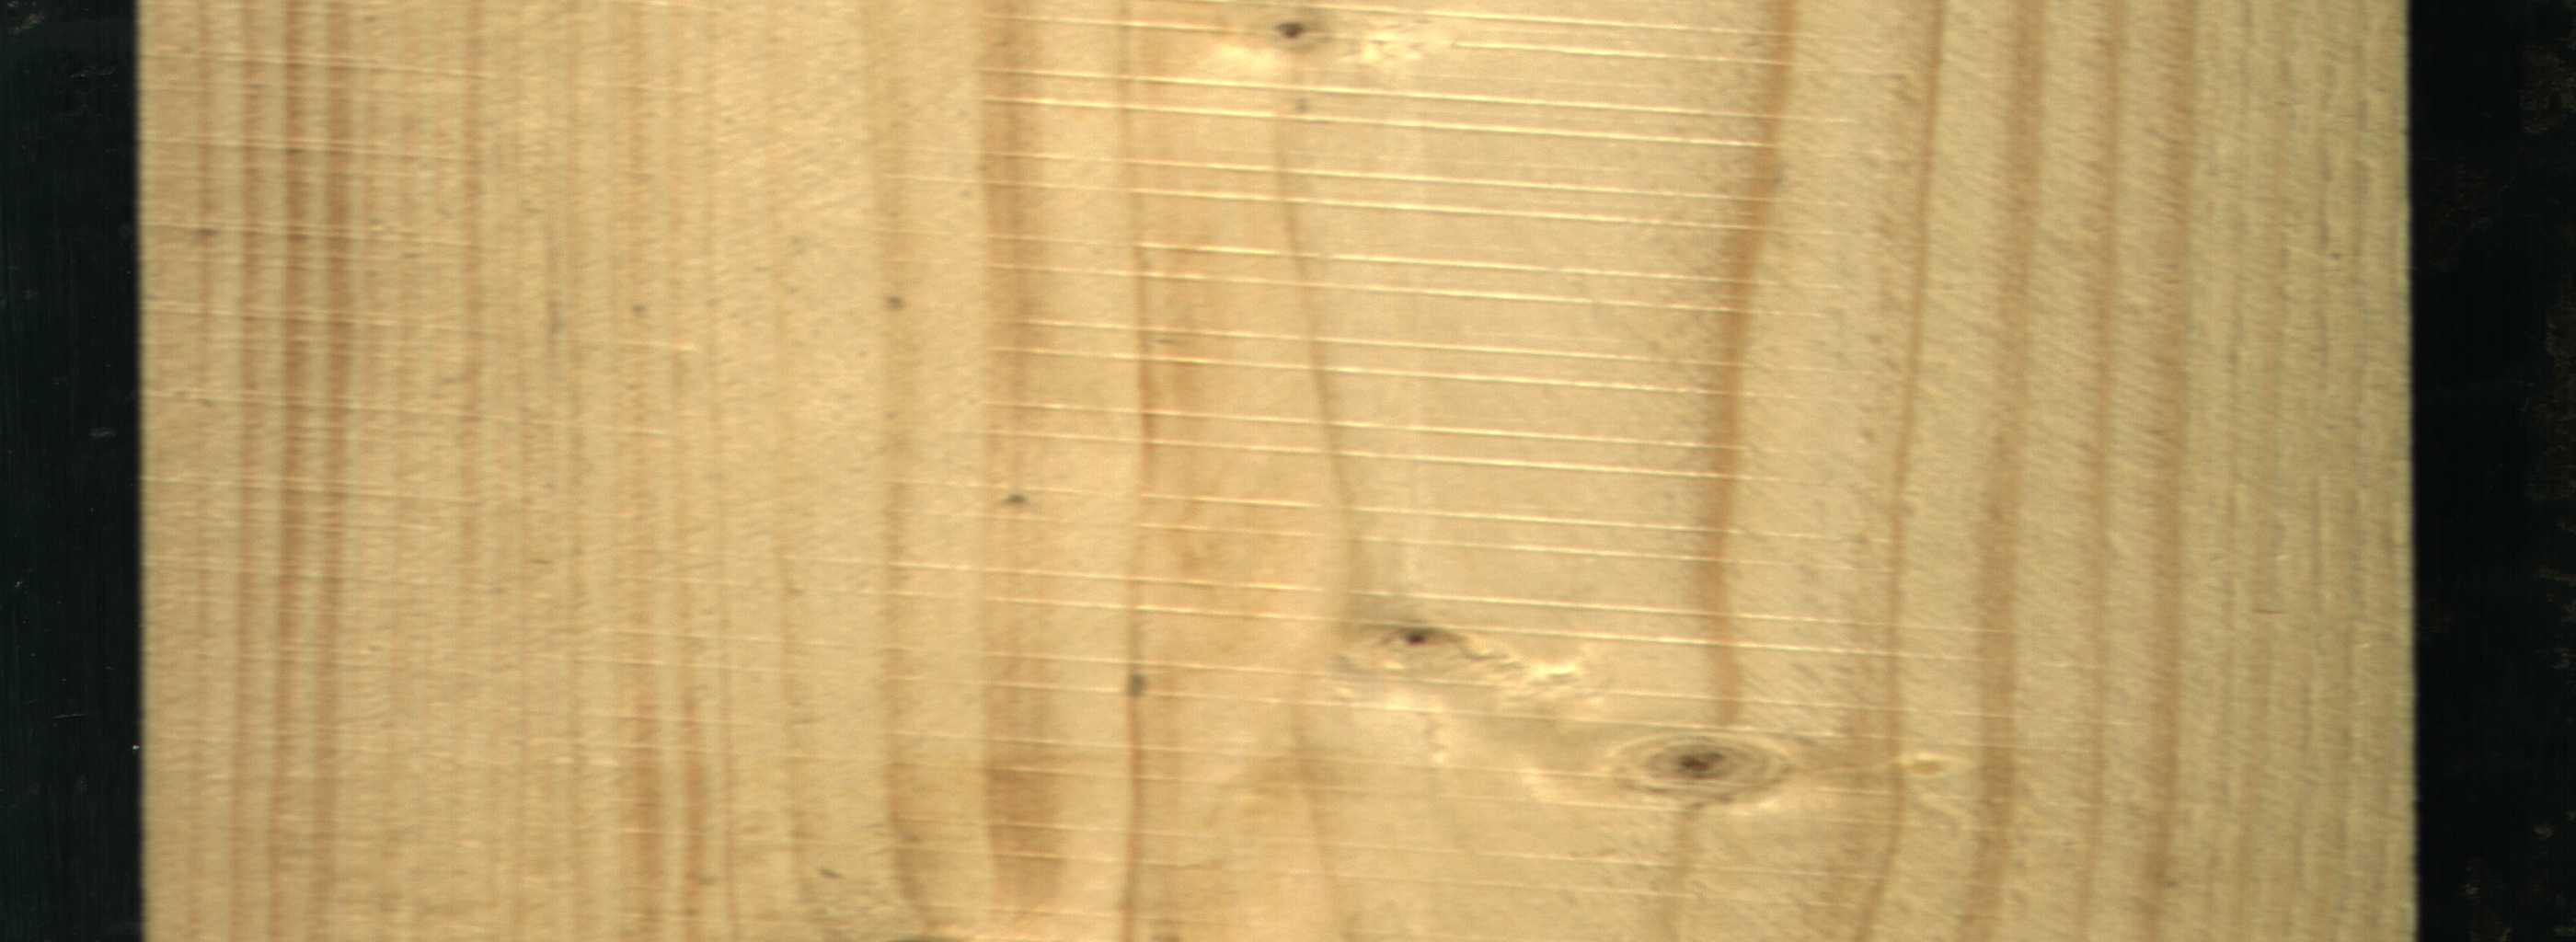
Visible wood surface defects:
Live_Knot
Live_Knot
Live_Knot